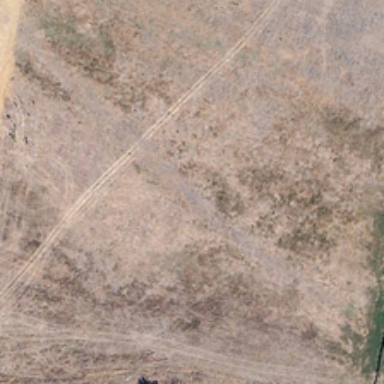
Several green trees are near a piece of bareland .